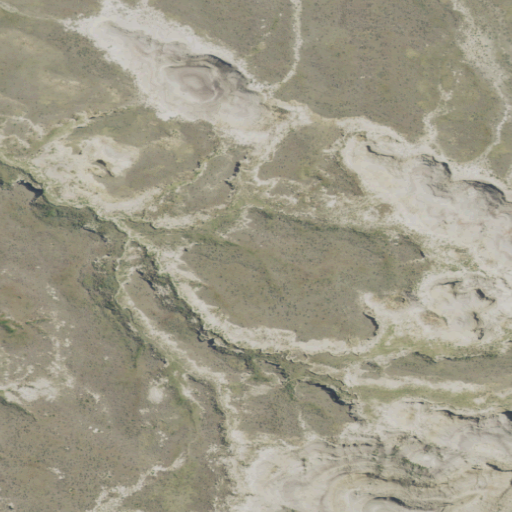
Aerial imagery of mountains in Montana named Honeycomb Hills containing grassland and shrub